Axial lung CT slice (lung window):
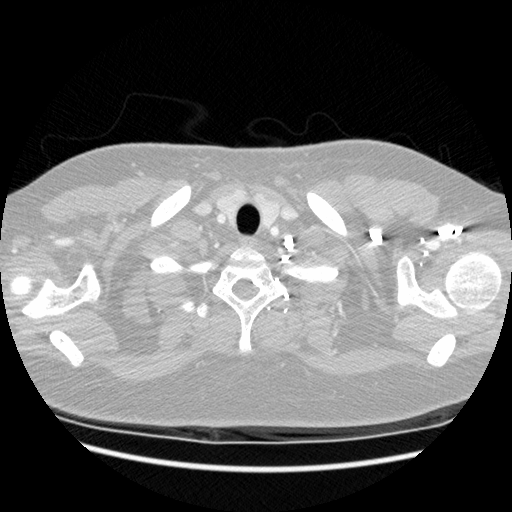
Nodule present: no